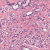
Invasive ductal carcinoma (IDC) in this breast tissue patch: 0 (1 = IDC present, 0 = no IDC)